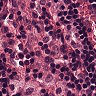
Metastatic tissue present: no